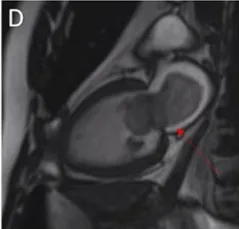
Cardiac magnetic resonance (CMR) imaging obtained for further characterization of the cardiac mass confirmed the presence of a large atrial mass attached to the fossa ovalis.
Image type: radiology (mri)